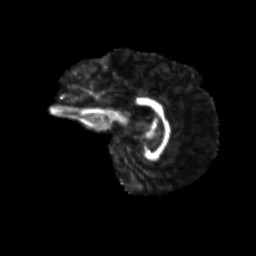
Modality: FA
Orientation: sagittal
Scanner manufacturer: siemens
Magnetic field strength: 3 T
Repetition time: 9.2 s
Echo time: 0.084 s